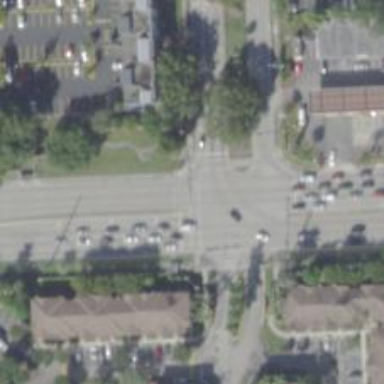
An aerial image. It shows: Crossing with line markings on the road.